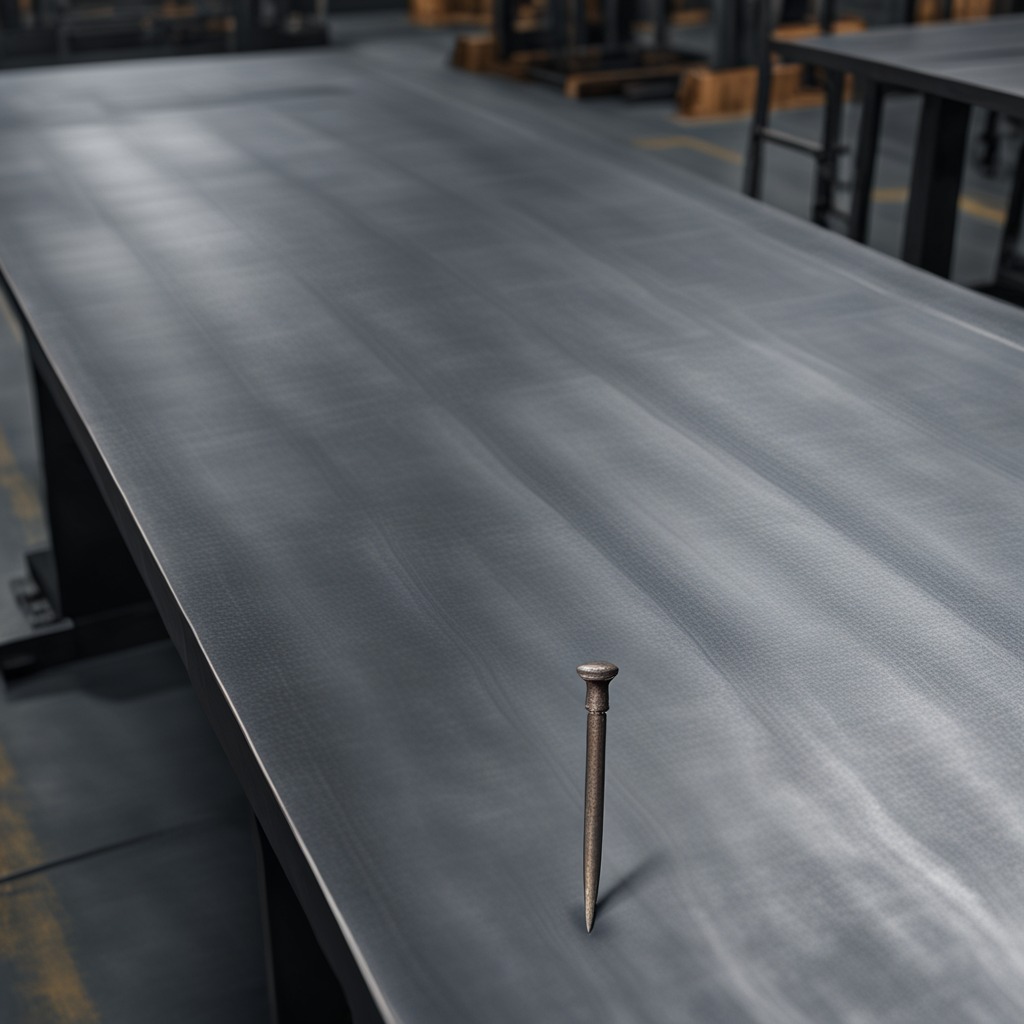
An iron nail is lying on a cold steel table in a mining workshop gritty textures.